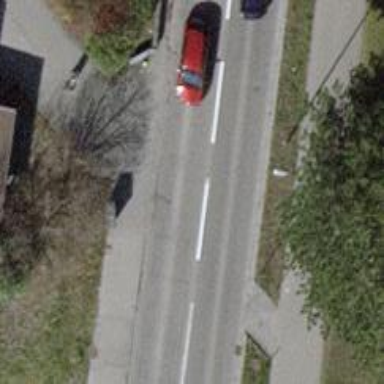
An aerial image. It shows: Secondary road with asphalt surface and sidewalks on both sides.